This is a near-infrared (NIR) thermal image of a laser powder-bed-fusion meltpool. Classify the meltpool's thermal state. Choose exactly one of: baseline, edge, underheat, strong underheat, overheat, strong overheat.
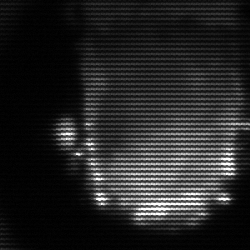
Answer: baseline